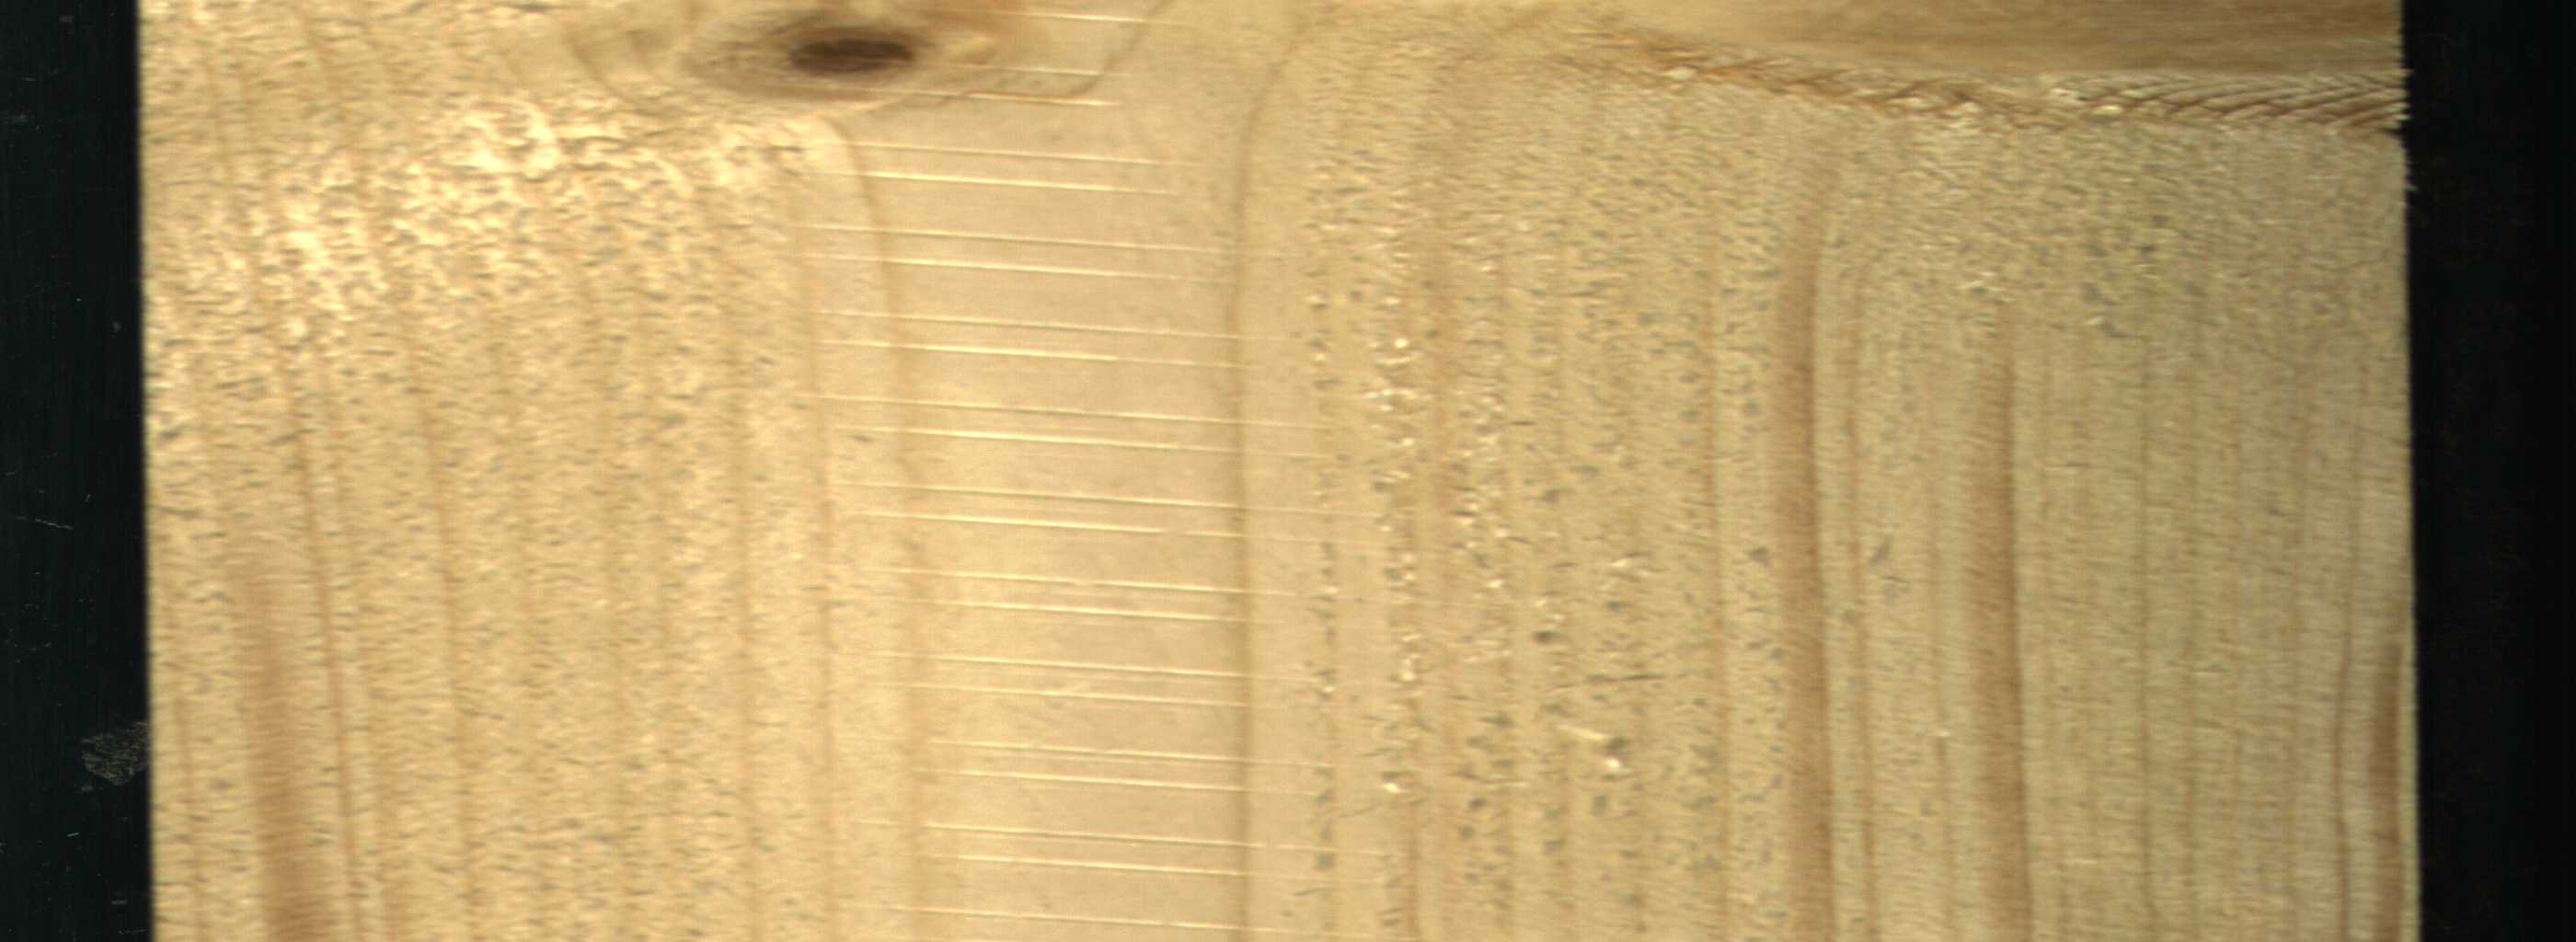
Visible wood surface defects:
Live_Knot